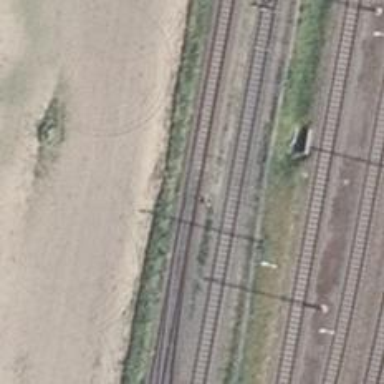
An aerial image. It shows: Railway switch with the turnout side on the left.